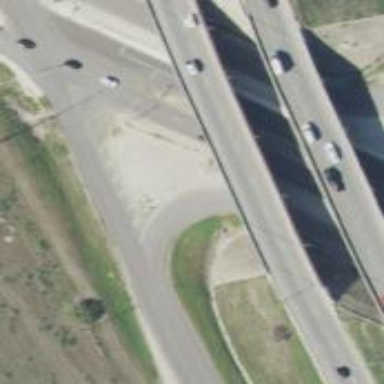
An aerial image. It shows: Secondary link road.